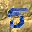
Label: 5